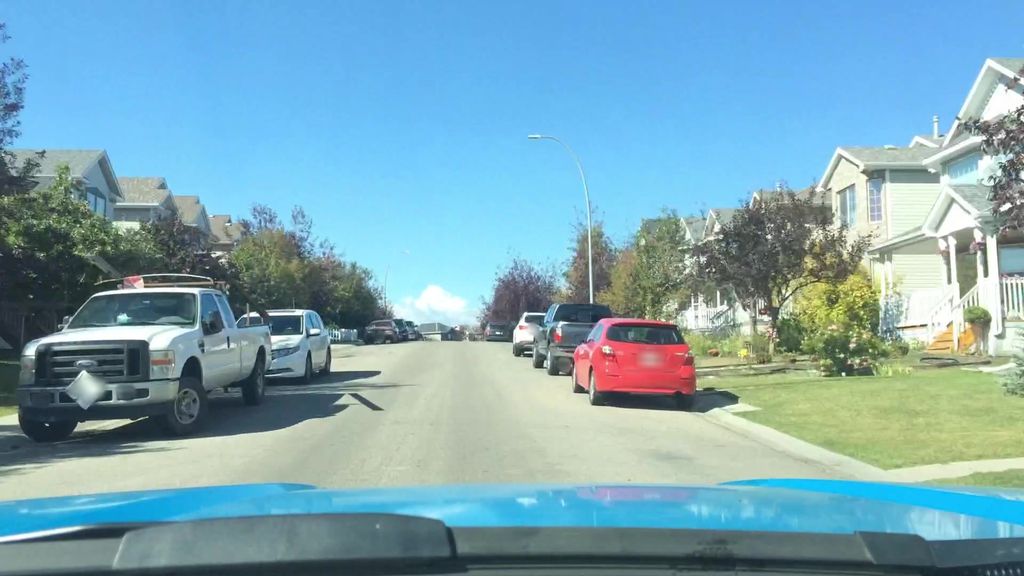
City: calgary